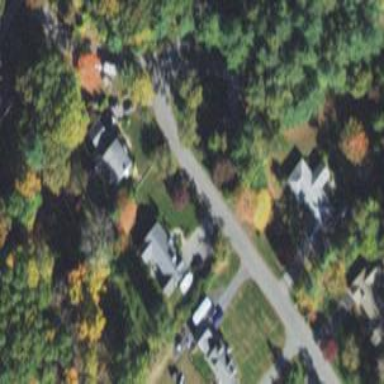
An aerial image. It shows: Residential road.